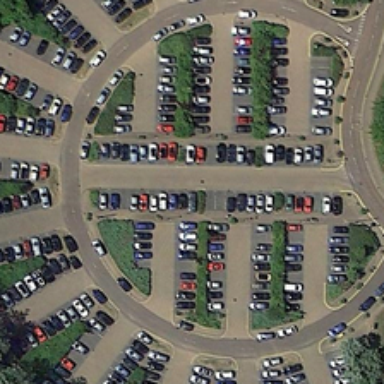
Many green trees are around a circle parking lot with many cars .